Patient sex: M
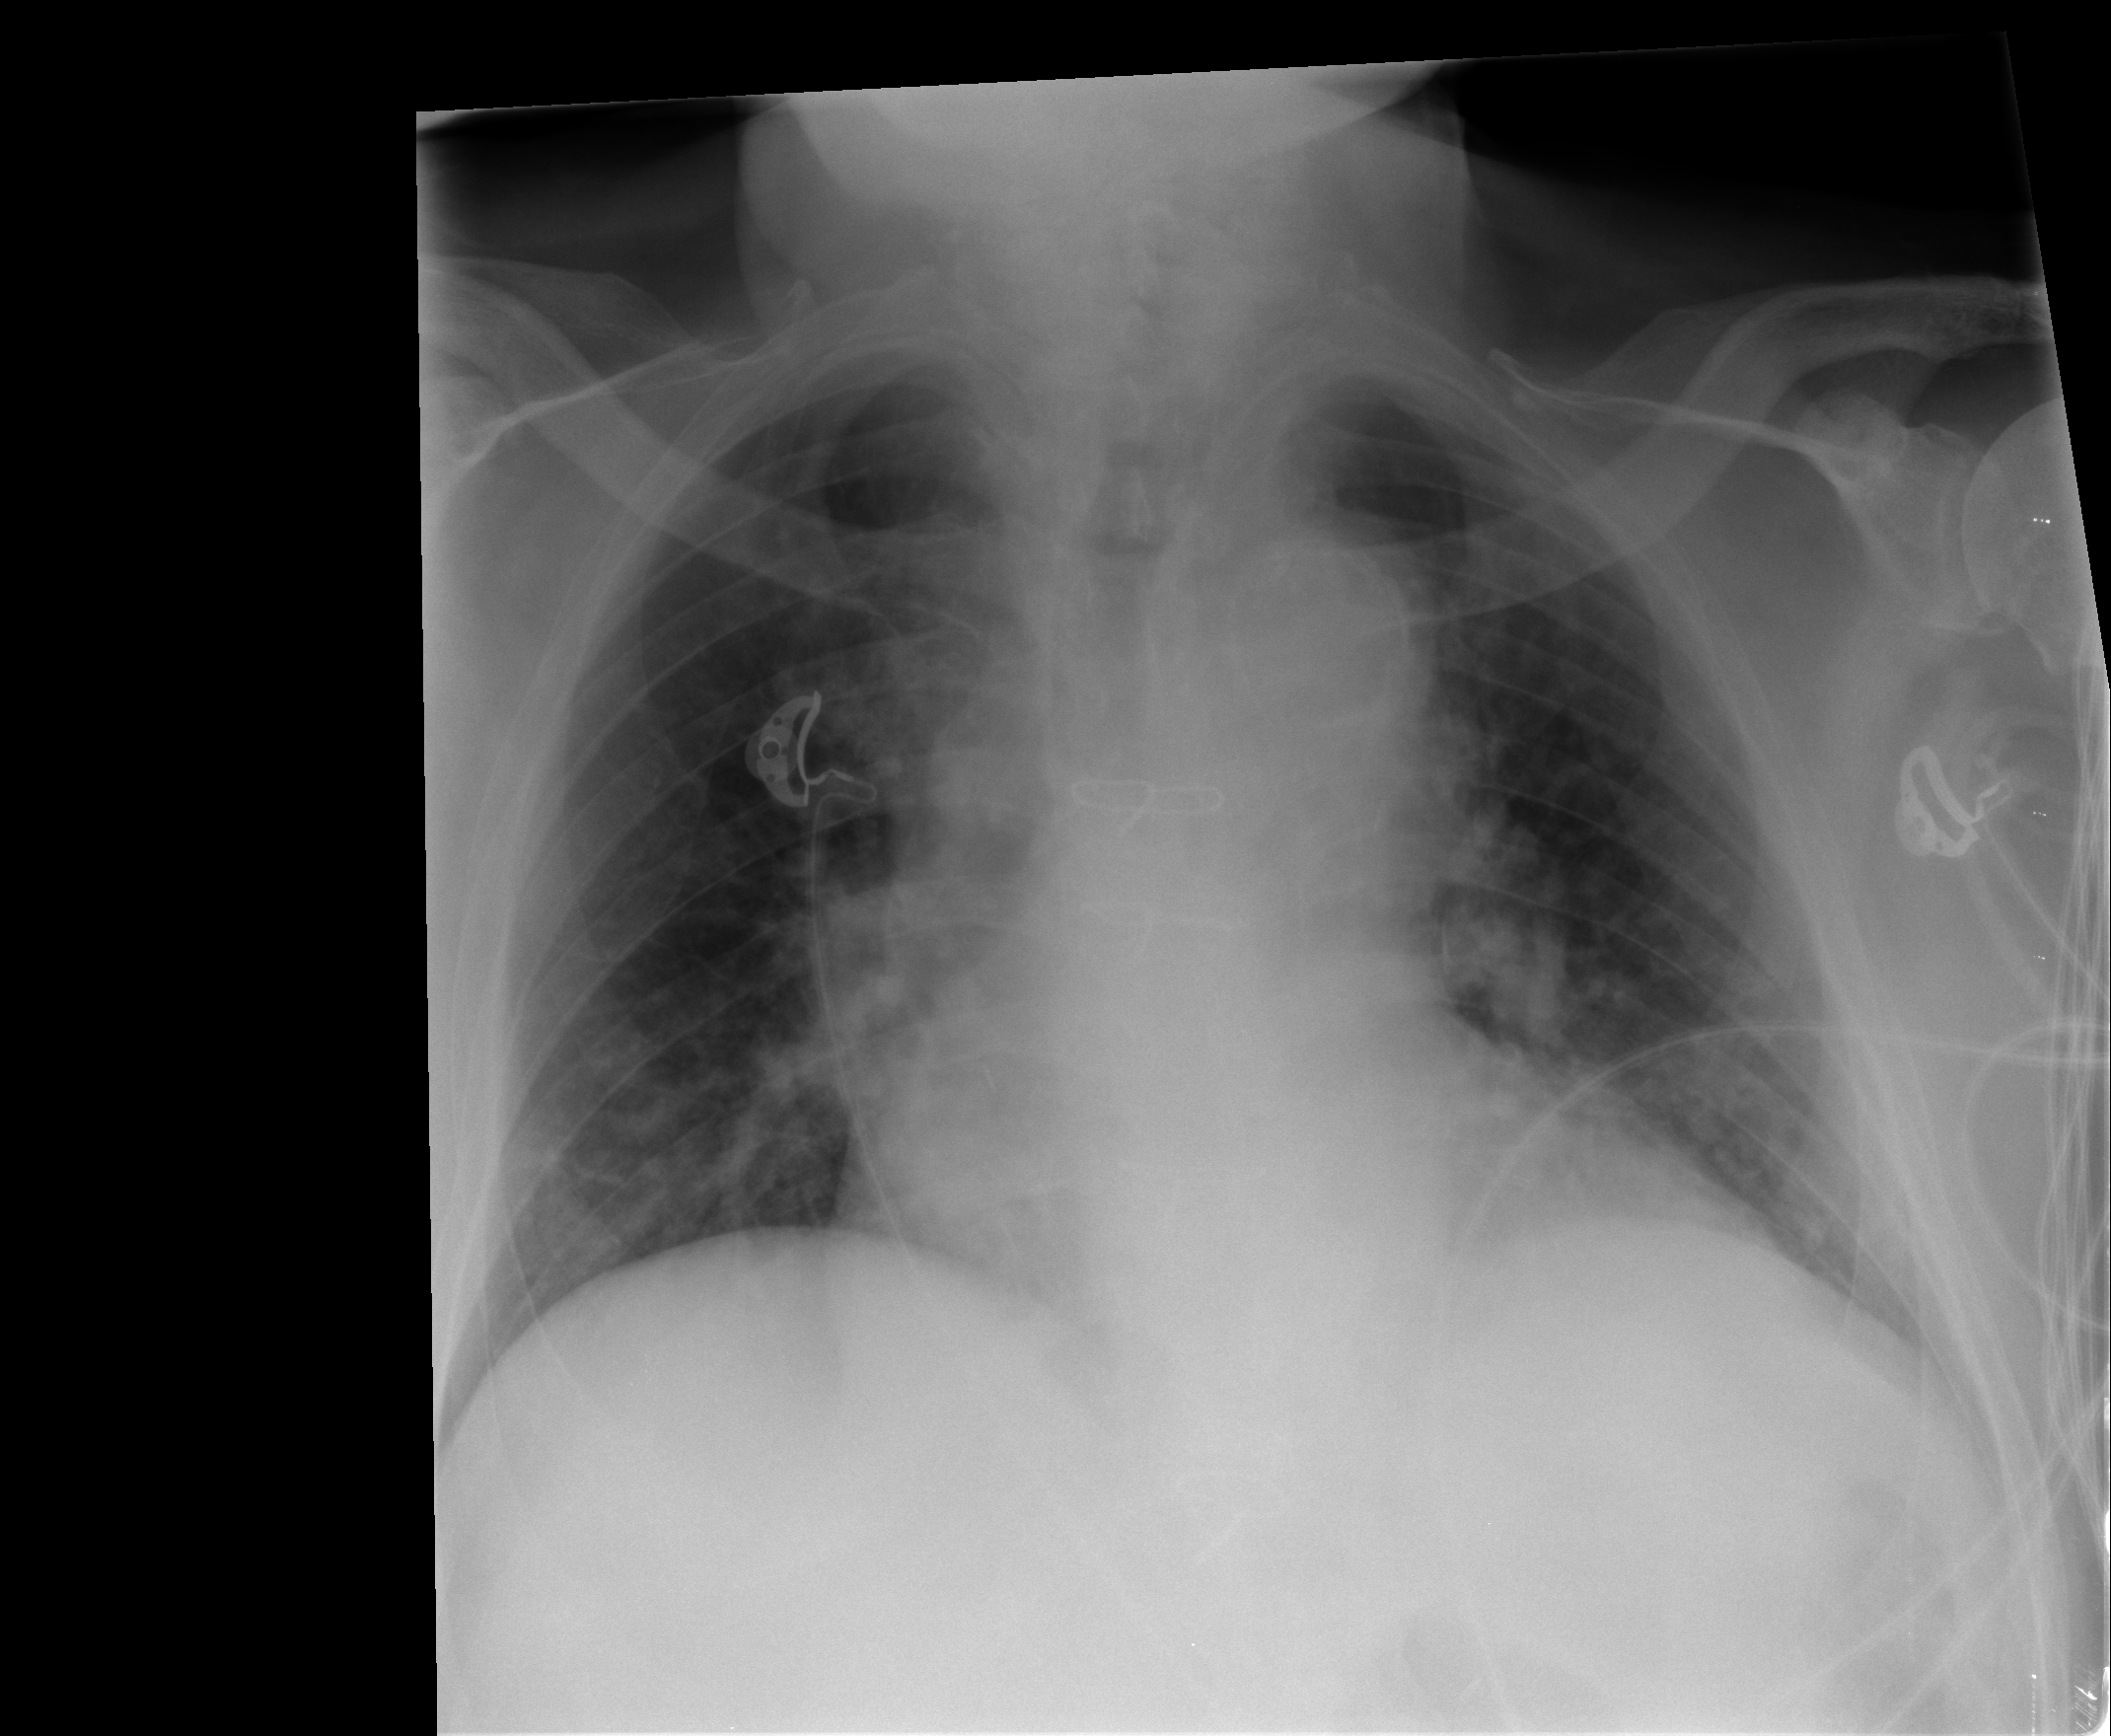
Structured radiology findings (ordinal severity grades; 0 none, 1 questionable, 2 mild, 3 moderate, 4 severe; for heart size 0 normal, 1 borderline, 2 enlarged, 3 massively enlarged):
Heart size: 2
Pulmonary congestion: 2
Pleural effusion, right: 0
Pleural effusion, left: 0
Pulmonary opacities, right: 0
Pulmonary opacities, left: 0
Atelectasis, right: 0
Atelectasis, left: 0